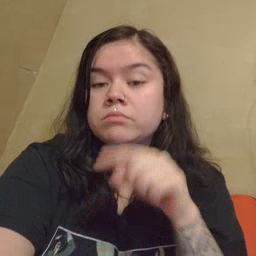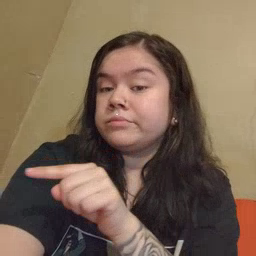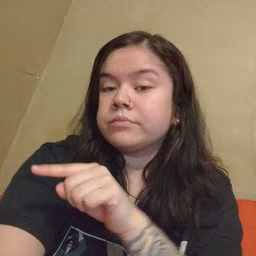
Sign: hesheit